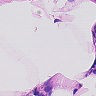
Metastatic tissue present: no